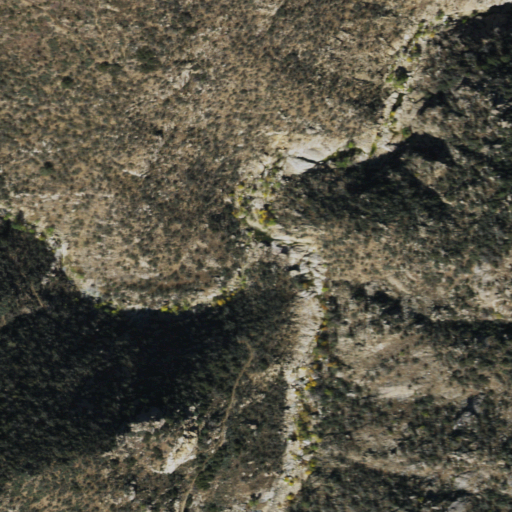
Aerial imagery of valley in Arizona named Horsethief Canyon containing shrub and evergreen forest